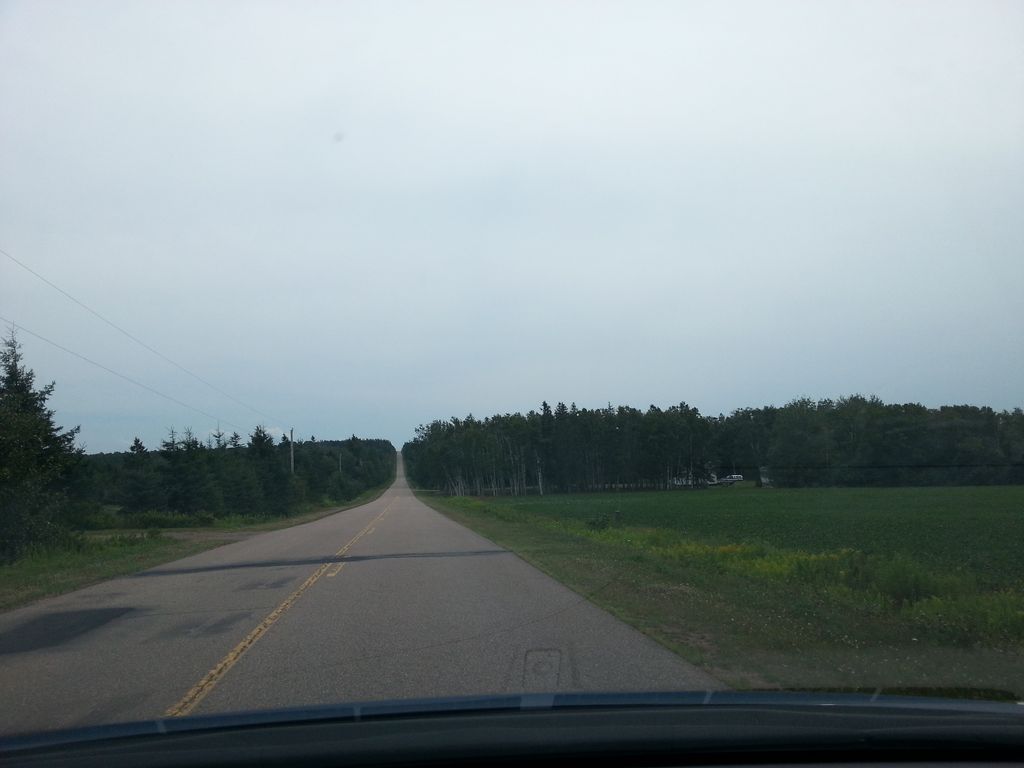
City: charlottetown